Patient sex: M
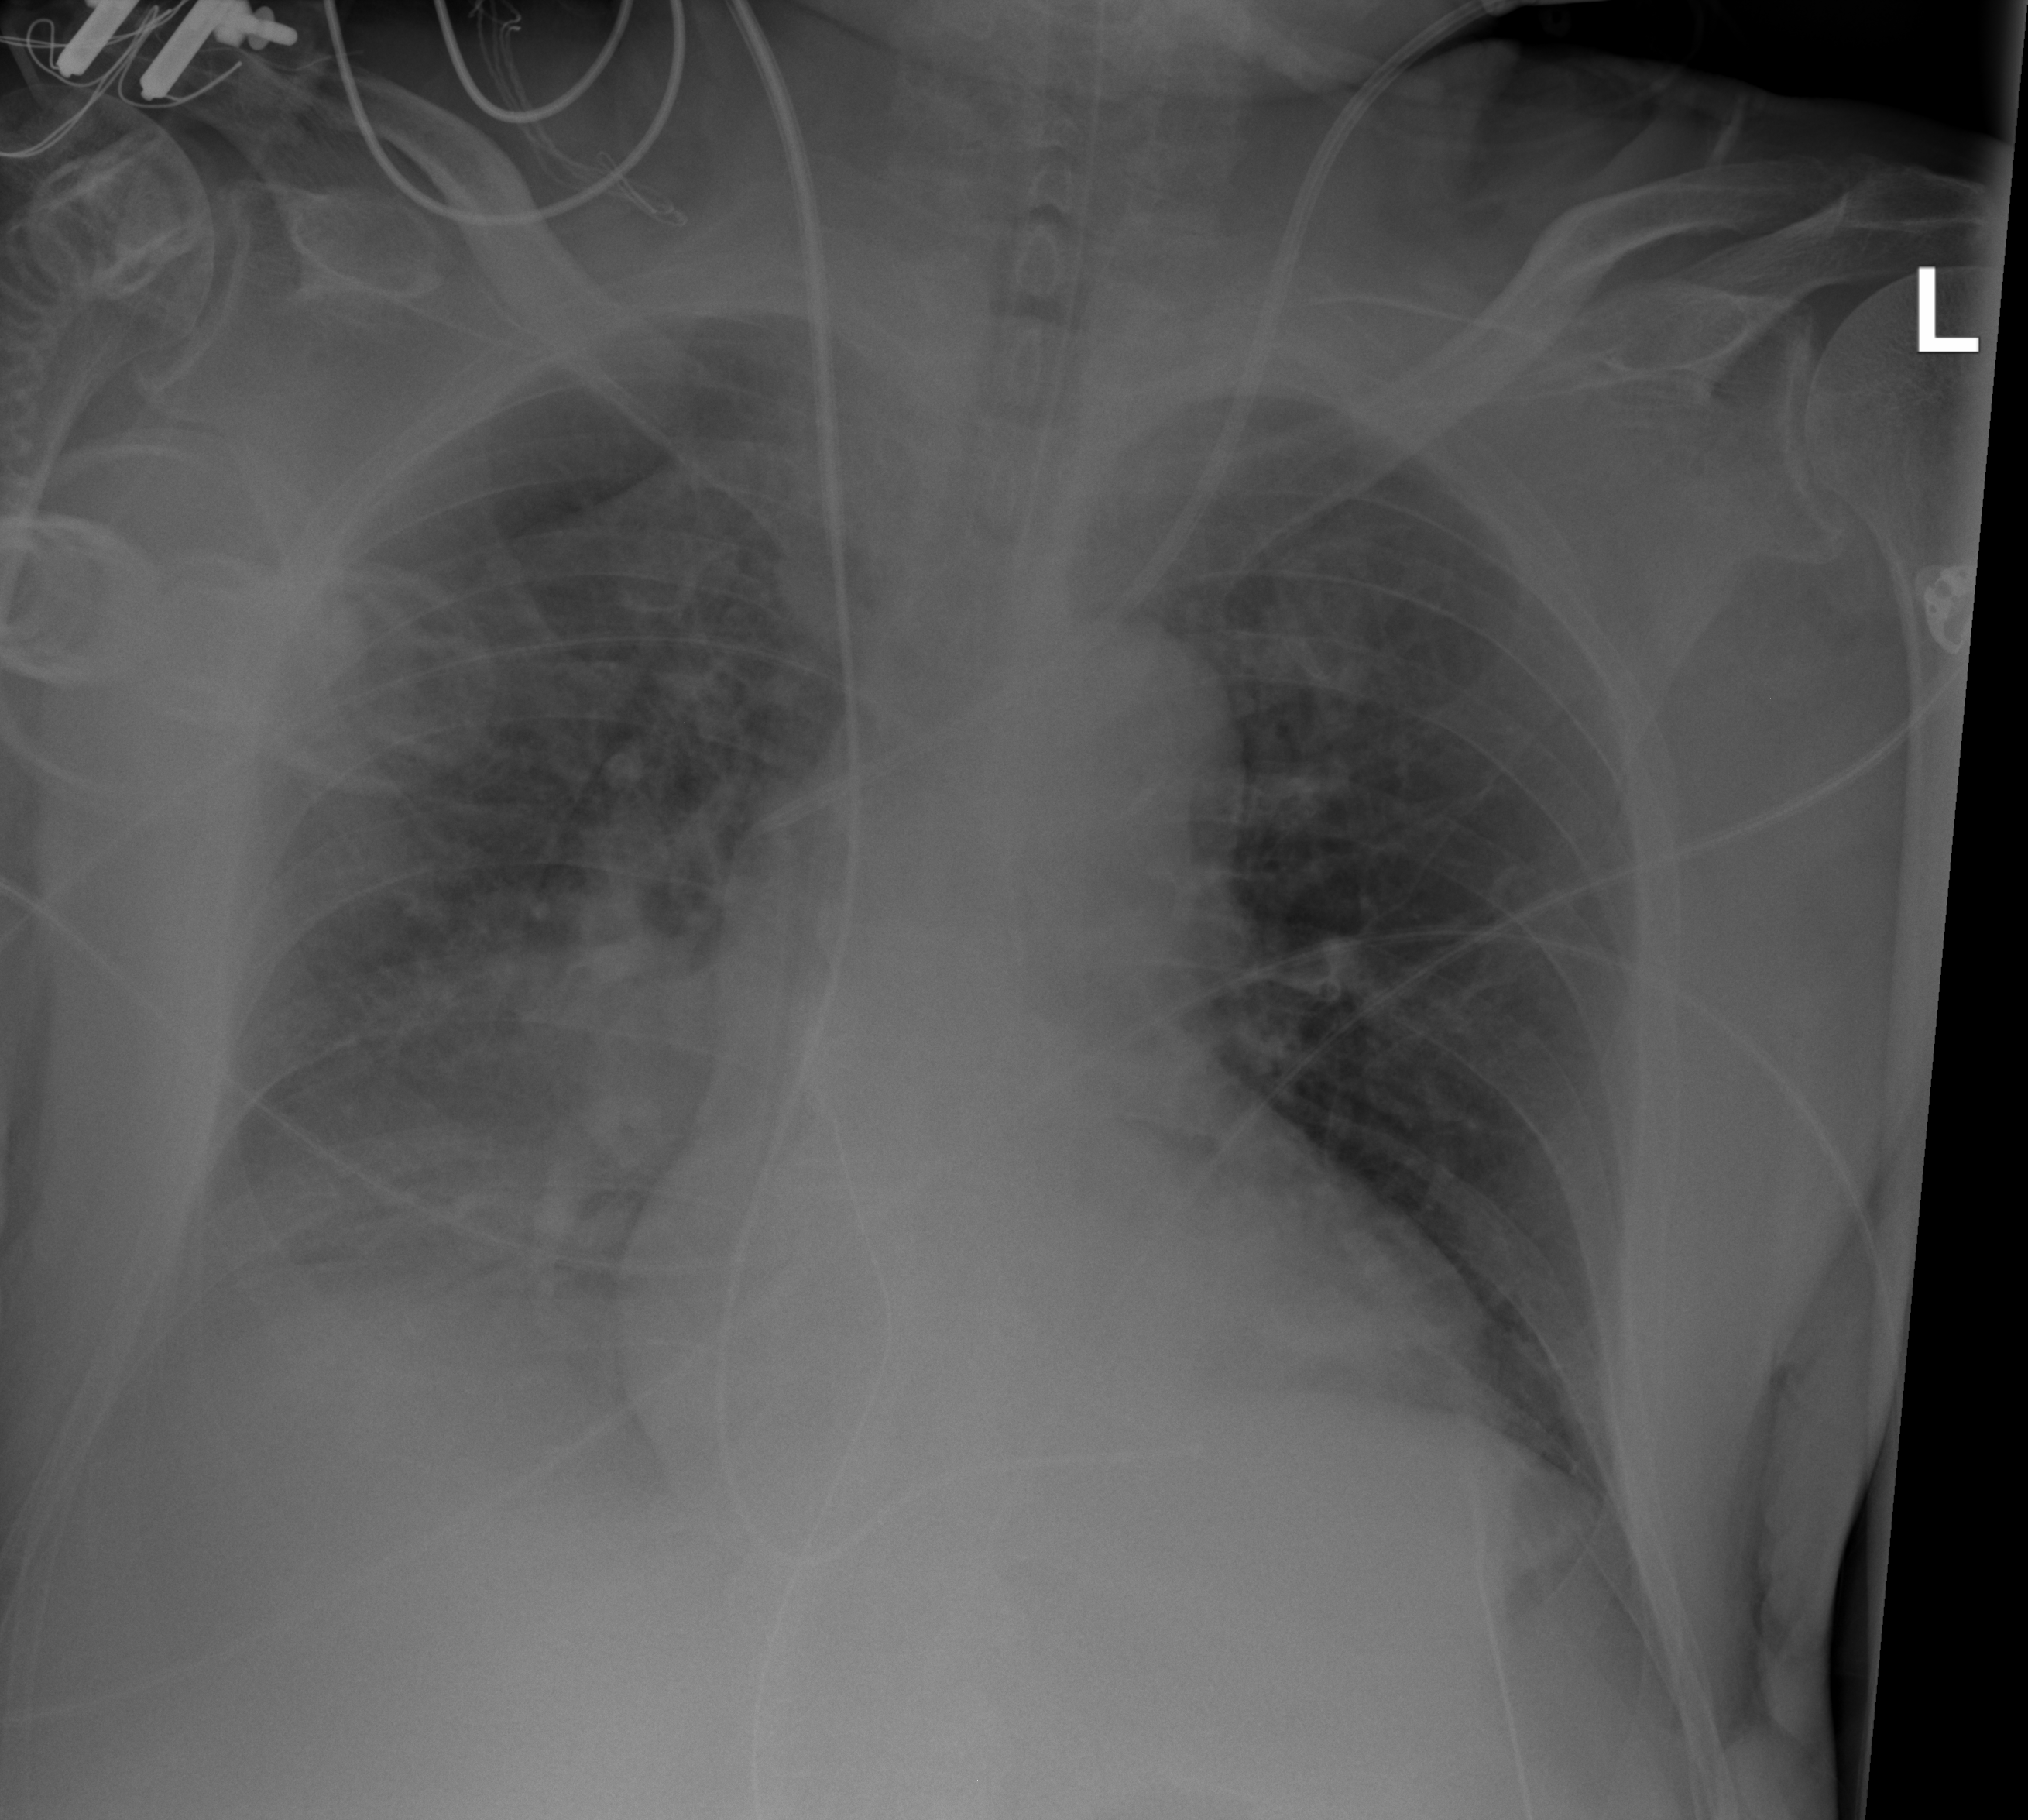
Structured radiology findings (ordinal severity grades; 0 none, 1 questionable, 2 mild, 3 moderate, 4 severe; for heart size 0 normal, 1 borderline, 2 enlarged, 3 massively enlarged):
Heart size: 0
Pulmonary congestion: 0
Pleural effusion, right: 3
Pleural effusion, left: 0
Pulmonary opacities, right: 0
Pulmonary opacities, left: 0
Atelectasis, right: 3
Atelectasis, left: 0